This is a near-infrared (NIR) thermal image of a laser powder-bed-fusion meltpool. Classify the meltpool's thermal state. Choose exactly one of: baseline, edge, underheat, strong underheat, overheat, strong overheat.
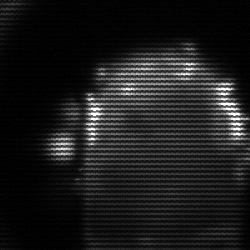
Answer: baseline